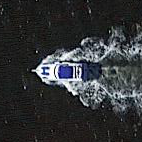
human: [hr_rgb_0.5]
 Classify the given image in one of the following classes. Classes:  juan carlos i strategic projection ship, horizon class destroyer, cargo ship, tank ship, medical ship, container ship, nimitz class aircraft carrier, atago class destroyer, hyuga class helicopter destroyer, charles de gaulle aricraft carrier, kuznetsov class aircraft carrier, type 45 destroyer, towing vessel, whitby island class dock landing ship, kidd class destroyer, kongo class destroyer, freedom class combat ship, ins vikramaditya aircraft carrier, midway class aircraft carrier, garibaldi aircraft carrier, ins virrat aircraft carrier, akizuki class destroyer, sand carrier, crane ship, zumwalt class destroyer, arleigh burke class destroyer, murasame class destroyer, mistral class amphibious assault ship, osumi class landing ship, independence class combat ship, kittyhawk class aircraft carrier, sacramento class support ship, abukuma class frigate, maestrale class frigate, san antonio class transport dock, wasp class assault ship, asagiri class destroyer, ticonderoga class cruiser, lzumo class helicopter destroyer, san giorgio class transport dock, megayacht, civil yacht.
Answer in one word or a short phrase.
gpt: Civil yacht